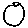
Label: circle